Field crop: maize
Growth stage: 2
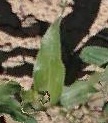
Species: maize